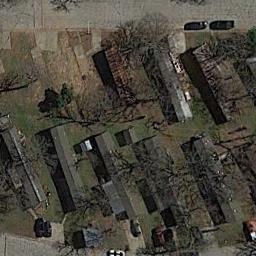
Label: mobile_home_park